Question: I am beginner at MS access. I am making an access form to log and maintain loan payment. I have a main contact form where all the details such as a Unique ID, name, Loan amount, payment duration etc. of the person taking the loan are recorded. Now I have created another sub-form with table to record information of the amount recovered and installment paid. This table is linked to my main contact form through the Unique ID. As can been seen in the screenshot, I want a query that will automatically calculate the amount paid by a person and show what their outstanding amount is. I basically want the amount paid column to be a cumulative total of all the installments paid up to latest date. I tried the sum function in query but that didn't work. please help

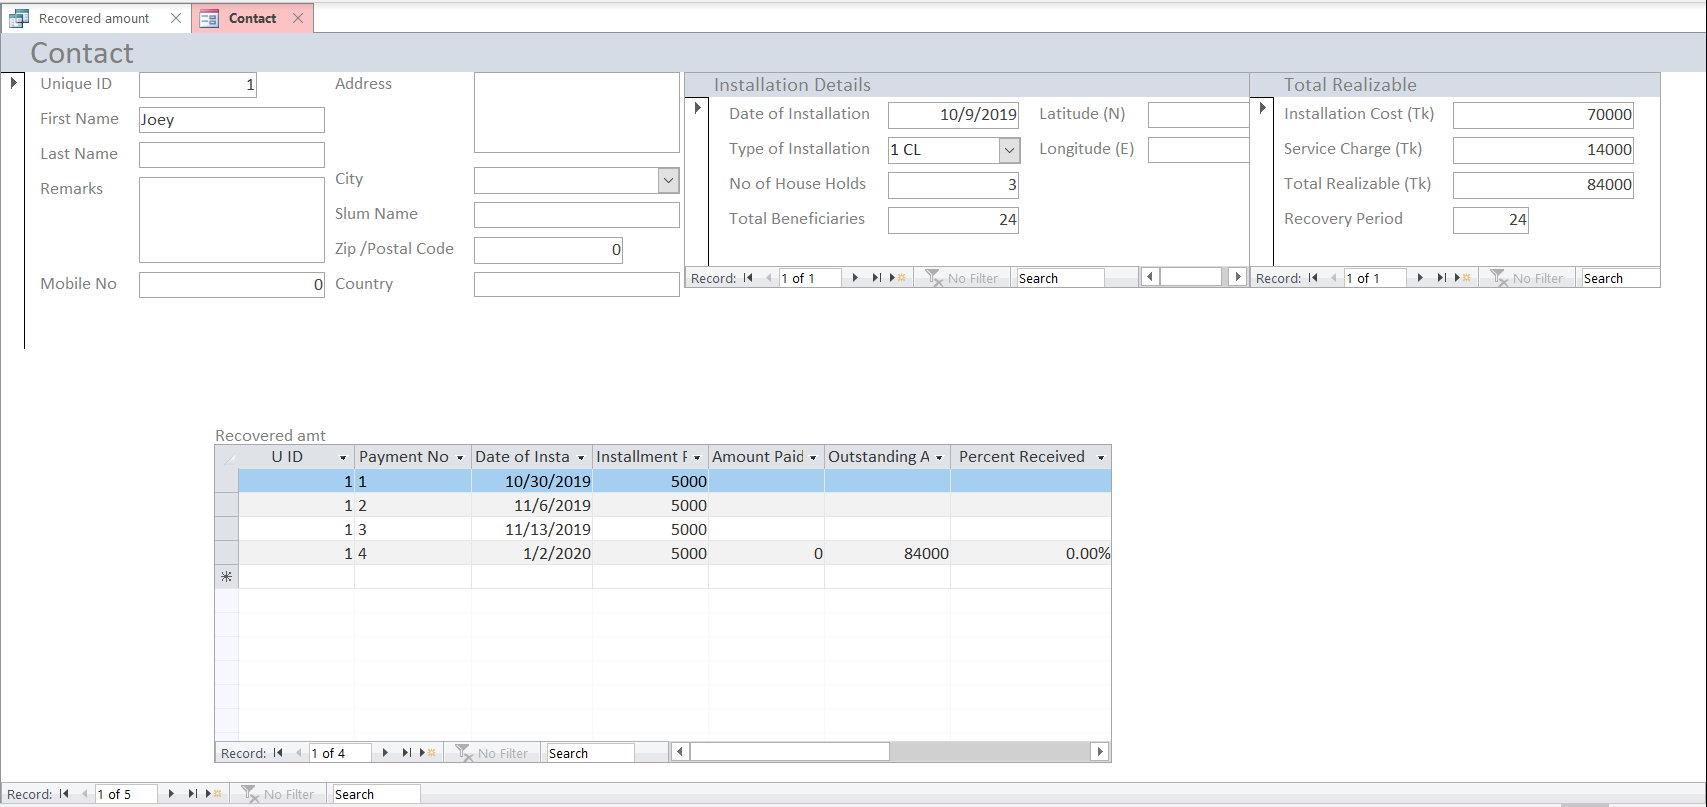
Answer: You would need to use a correlated subquery such as:
'''
select
t.*,
(
select sum(u.[amount paid])
from YourTable u
where u.[u id] = t.[u id] and u.[payment no] <= t.[payment no]
)
as PaidSoFar
from
YourTable t
'''
Change 'YourTable' to the name of your table.